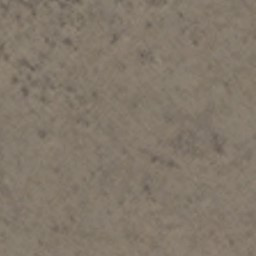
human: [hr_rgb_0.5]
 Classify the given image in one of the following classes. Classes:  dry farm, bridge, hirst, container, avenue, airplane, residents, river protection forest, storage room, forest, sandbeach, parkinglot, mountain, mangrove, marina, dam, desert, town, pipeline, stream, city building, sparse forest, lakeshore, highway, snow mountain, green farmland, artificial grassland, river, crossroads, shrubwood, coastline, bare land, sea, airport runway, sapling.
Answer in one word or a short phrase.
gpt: bare land